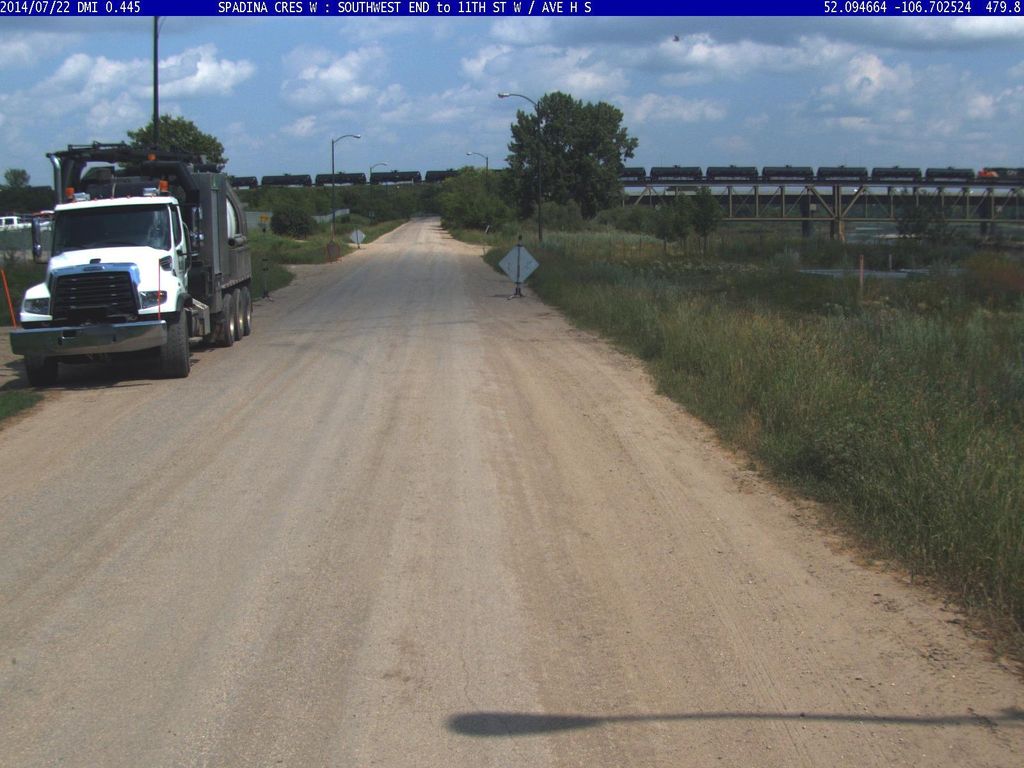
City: saskatoon